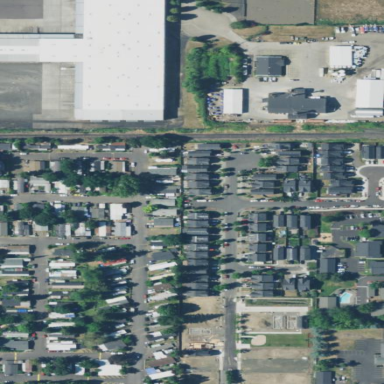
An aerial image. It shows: Residential area designated as trailer park.